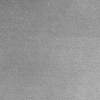
Atmospheric dust classification: dusty